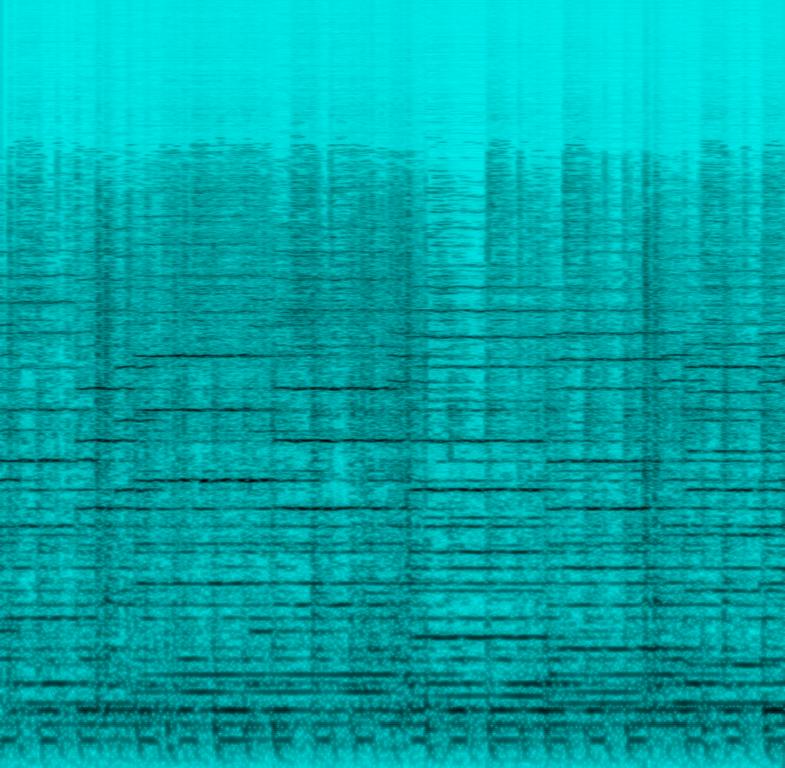
This music is an upbeat instrumental. The tempo is fast with keyboard harmony, enthusiastic drumming and electronic arrangements. The harmony sounds like a synthetic sound of a bagpiper . The music is chaotic, quirky, playful, and cheerful.